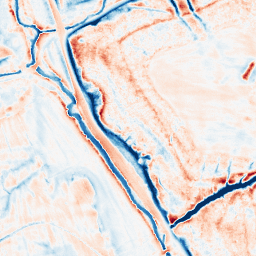
Category: edge_preserving
Decomposition family: anisotropic_diffusion
Decomposition parameters: iterations: 50
kappa: 100
gamma: 0.2
Upsampling method: sinc_blackman
Upsampling parameters: scale: 4
kernel_size: 16
Upsampling scale: 4